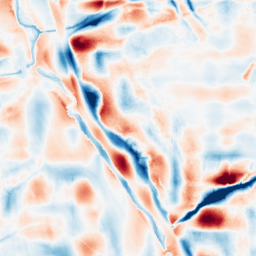
Category: wavelet
Decomposition family: wavelet_dwt
Decomposition parameters: wavelet: sym4
level: 5
Upsampling method: lanczos
Upsampling parameters: scale: 2
Upsampling scale: 2